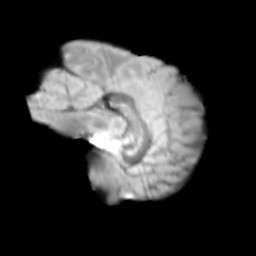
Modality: T2w
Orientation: sagittal
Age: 10
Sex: female
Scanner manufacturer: siemens
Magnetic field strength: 3 T
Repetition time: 3.8 s
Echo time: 0.07 s